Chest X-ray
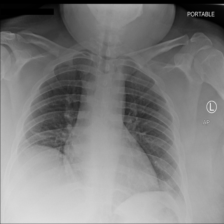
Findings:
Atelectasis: positive
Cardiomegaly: negative
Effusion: negative
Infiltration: negative
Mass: negative
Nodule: negative
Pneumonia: negative
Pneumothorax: negative
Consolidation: negative
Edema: negative
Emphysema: negative
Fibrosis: negative
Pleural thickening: negative
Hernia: negative